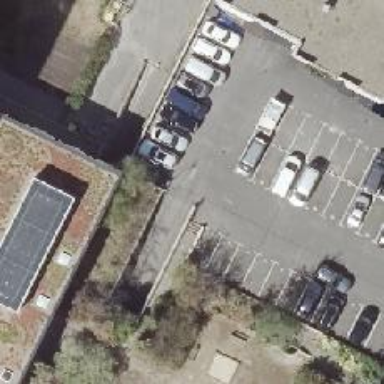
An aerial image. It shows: Road serving as parking aisle.